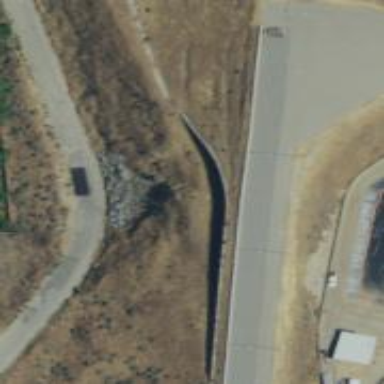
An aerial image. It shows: Escape road.